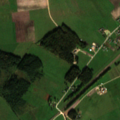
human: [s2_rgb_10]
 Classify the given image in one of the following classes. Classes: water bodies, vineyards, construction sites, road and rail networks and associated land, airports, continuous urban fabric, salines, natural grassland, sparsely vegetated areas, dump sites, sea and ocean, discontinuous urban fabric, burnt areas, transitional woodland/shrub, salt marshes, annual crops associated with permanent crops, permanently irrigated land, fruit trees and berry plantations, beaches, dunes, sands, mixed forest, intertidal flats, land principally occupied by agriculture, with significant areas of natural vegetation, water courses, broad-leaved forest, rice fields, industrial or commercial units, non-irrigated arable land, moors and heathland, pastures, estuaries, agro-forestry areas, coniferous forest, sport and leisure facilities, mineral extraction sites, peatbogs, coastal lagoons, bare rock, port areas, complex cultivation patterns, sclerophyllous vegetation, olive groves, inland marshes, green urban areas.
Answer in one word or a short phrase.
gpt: discontinuous urban fabric, non-irrigated arable land, pastures, complex cultivation patterns, broad-leaved forest